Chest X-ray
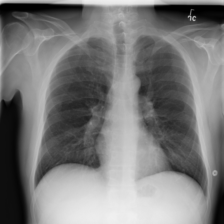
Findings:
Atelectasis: negative
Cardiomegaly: negative
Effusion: negative
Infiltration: negative
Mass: negative
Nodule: negative
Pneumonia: negative
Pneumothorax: negative
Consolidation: negative
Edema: negative
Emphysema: negative
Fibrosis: negative
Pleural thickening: negative
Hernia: negative